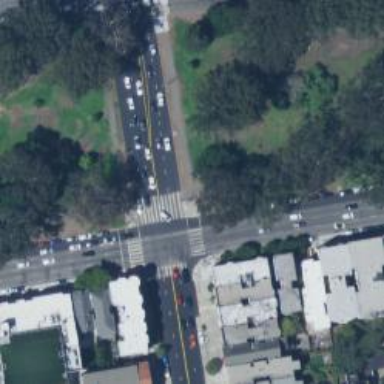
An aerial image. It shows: Zebra crossing on the road.